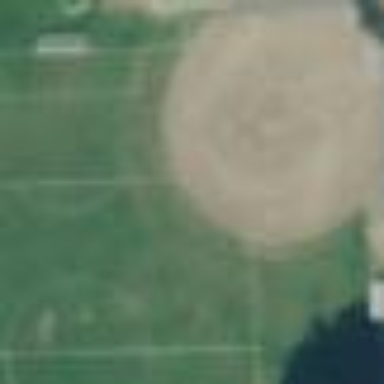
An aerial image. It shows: Grass pitch used for baseball.